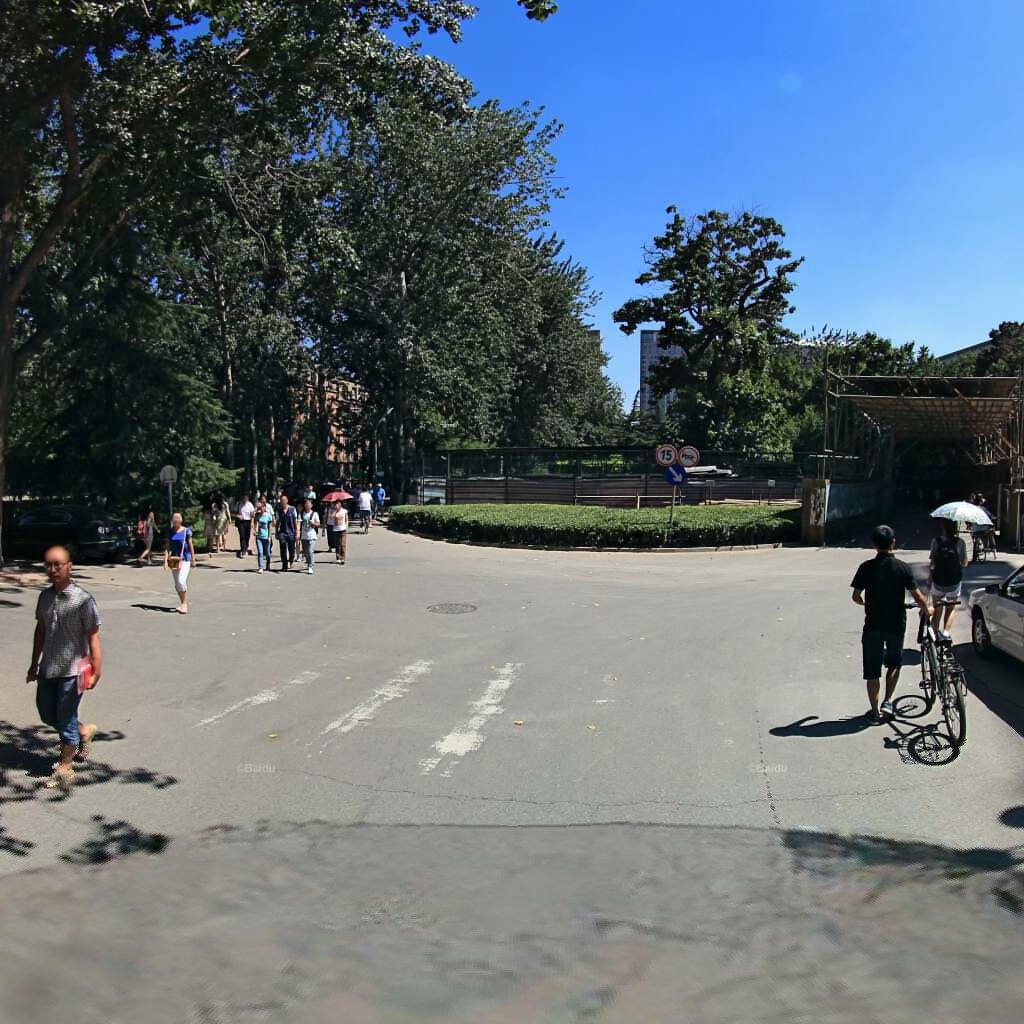
Region: Haidian
Road damage annotations: transverse crack, manhole cover